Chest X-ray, AP view. Patient: 23 years old, sex M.
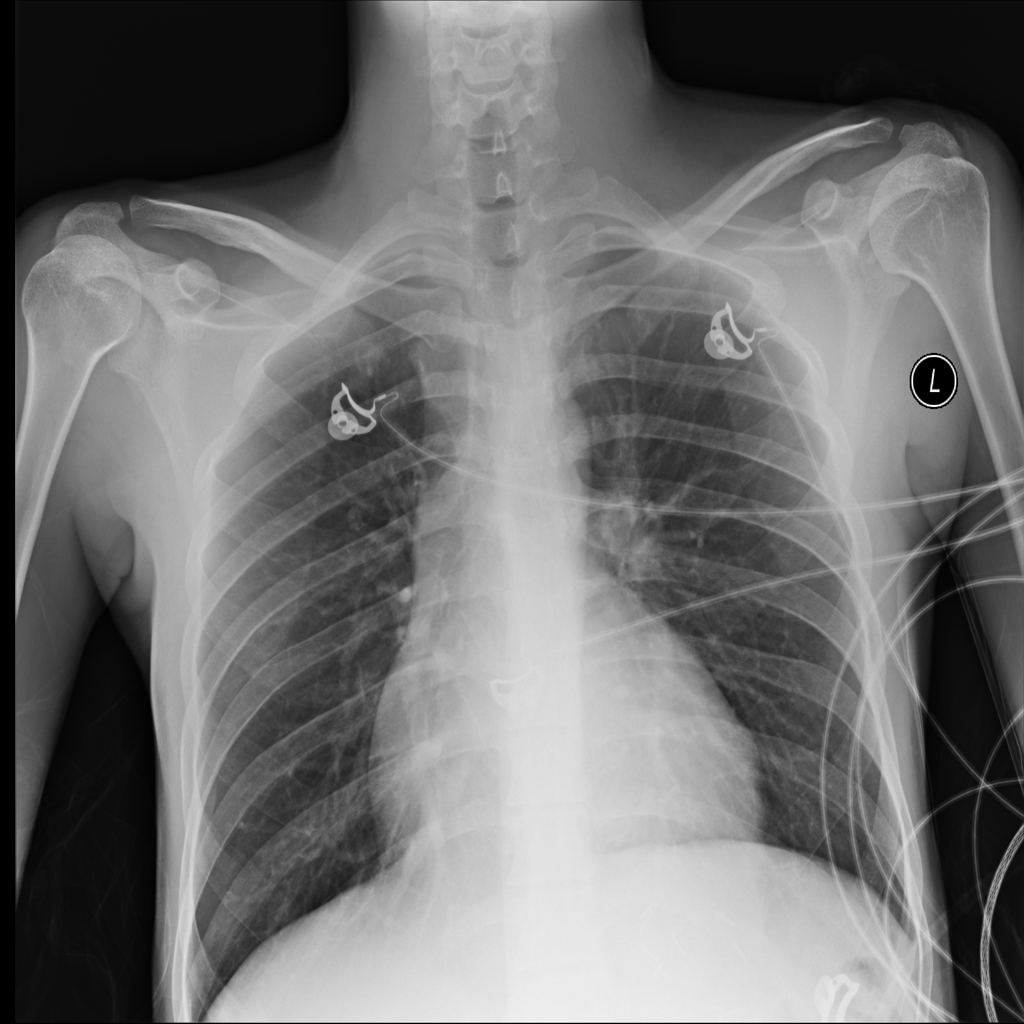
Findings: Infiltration